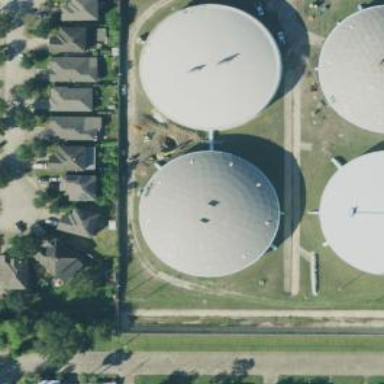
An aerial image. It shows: Building with water storage tank inside.